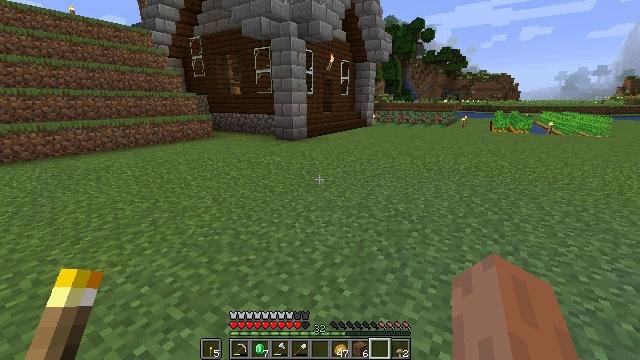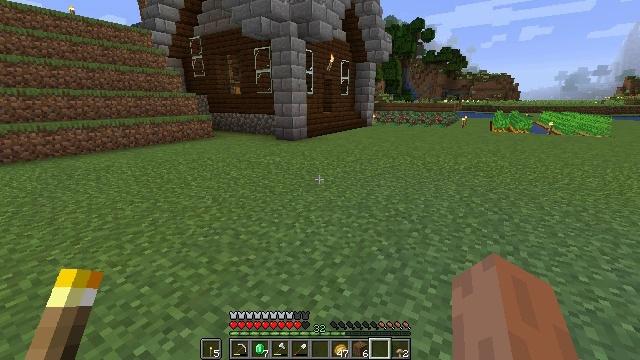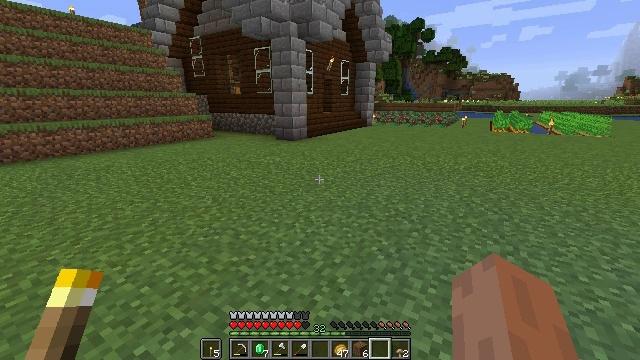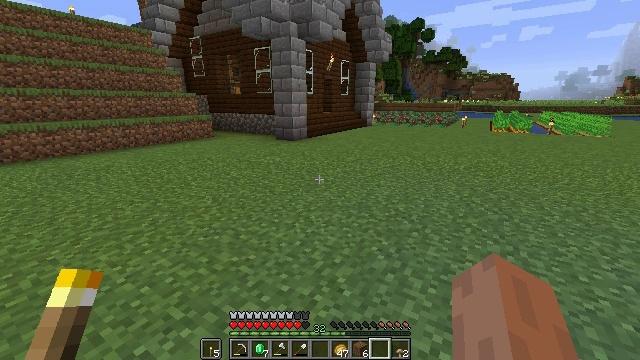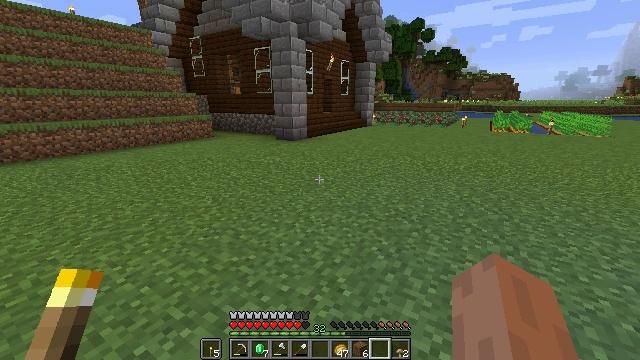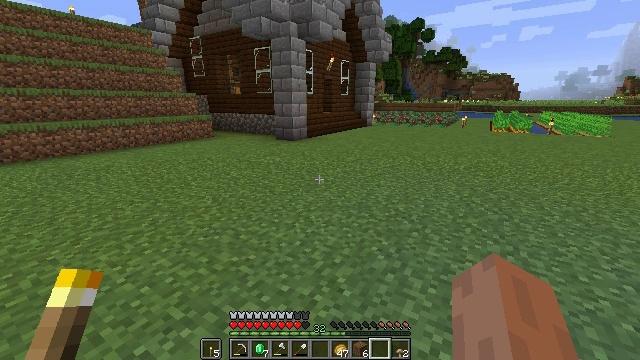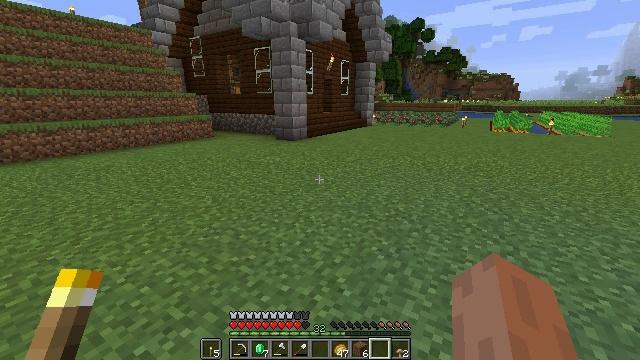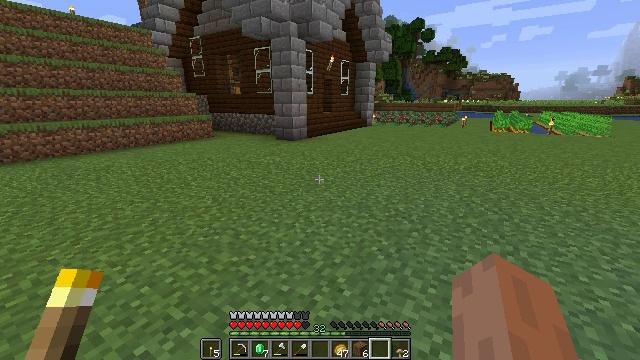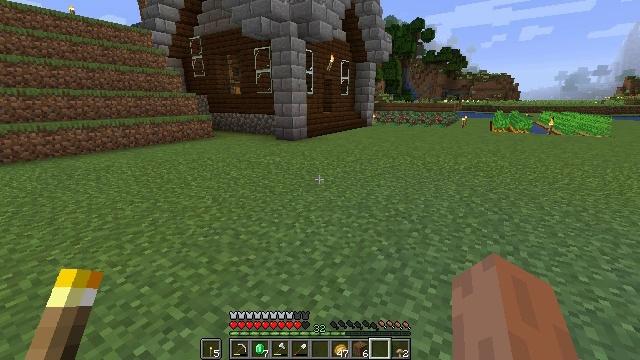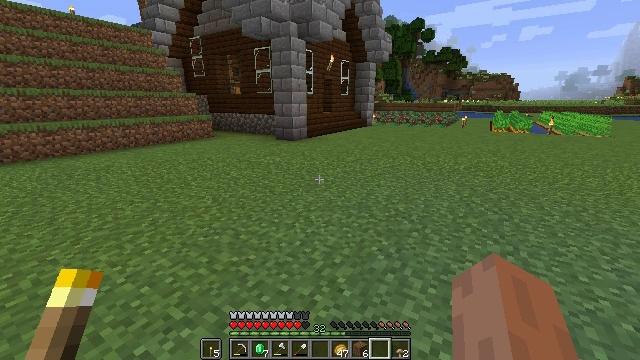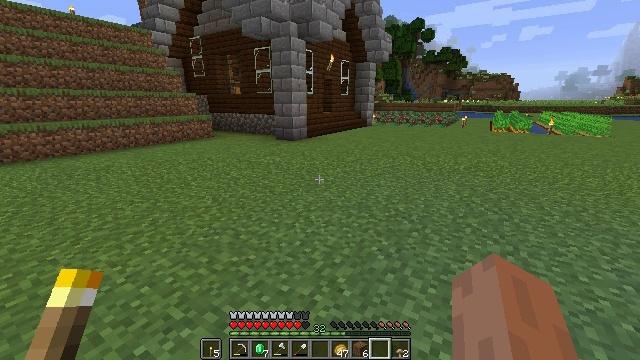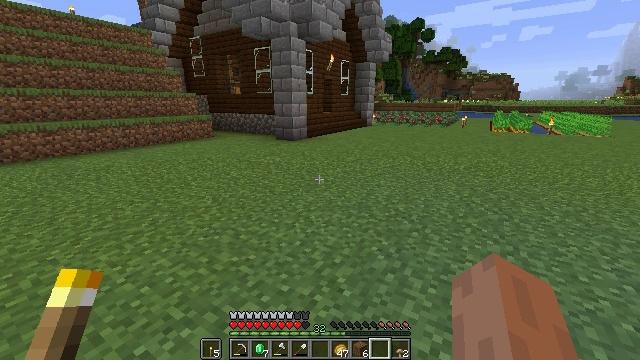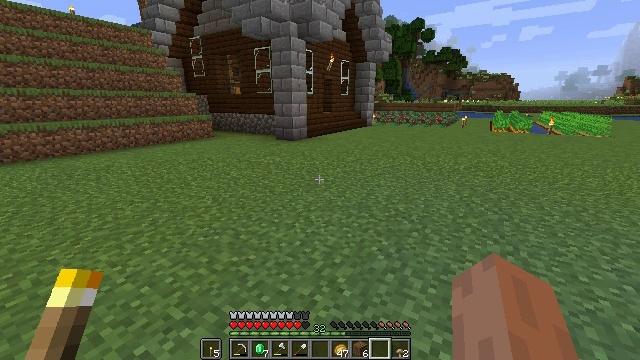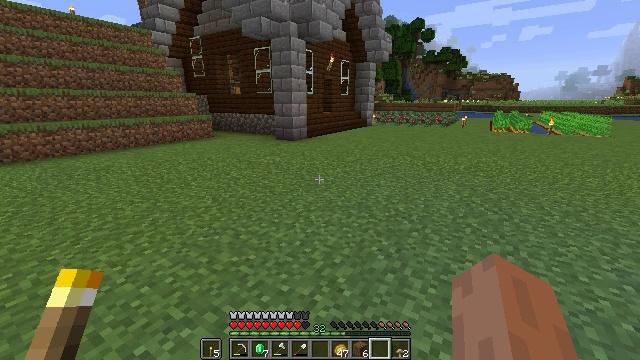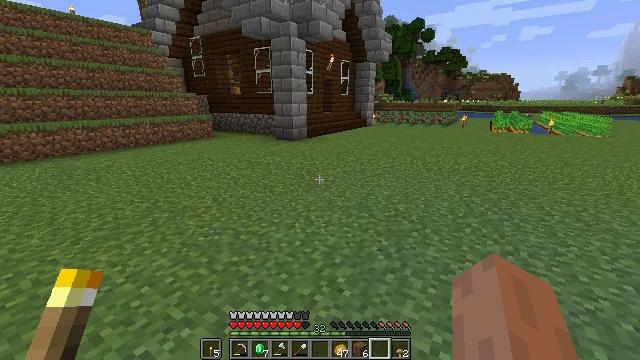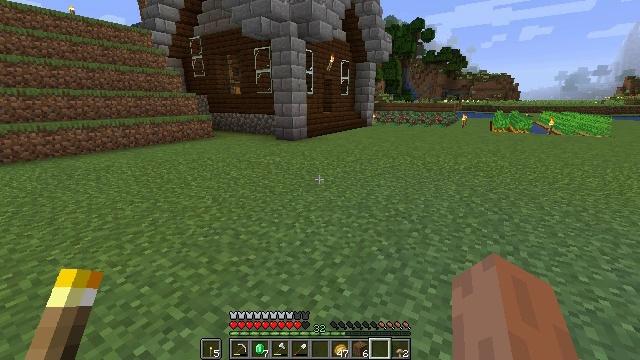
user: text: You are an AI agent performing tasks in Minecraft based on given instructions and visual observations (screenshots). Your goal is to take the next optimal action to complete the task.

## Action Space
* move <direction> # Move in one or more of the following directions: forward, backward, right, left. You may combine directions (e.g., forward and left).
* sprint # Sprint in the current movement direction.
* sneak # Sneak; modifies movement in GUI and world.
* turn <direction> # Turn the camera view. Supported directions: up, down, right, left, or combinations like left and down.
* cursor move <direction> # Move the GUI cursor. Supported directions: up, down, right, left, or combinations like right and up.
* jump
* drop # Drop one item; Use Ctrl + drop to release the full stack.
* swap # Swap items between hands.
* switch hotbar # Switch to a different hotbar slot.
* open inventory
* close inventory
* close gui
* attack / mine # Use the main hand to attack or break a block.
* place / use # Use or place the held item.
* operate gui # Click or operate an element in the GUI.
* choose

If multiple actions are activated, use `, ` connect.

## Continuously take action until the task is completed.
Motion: motion action
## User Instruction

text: Interact with the crafting table and make spruce stairs.
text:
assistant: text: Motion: no_op
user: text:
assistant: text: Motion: no_op
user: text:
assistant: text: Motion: no_op
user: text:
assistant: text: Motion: no_op
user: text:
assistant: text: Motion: no_op
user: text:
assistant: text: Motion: no_op
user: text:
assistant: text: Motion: no_op
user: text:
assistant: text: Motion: no_op
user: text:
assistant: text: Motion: no_op
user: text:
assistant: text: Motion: no_op
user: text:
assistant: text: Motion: no_op
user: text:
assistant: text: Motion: no_op
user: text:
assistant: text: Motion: no_op
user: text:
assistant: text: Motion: no_op
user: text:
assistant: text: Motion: no_op
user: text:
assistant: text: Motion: no_op
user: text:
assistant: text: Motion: no_op
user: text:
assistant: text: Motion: no_op
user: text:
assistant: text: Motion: no_op
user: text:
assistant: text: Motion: no_op
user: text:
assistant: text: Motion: no_op
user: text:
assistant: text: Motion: no_op
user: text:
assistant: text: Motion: no_op
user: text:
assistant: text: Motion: no_op
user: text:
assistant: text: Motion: no_op
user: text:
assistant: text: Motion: no_op
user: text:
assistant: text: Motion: no_op
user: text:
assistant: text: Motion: no_op
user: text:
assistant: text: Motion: no_op
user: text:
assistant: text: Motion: no_op